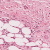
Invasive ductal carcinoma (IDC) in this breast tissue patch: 1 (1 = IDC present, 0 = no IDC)